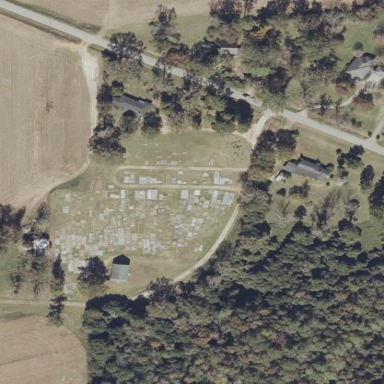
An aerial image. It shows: Cemetery or graveyard.